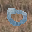
Label: 0